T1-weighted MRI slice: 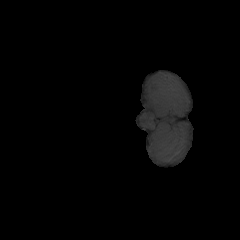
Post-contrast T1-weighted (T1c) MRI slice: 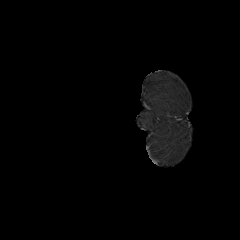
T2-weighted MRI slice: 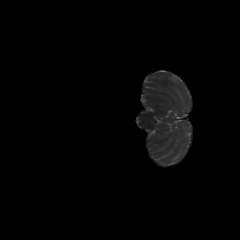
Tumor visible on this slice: no